Question: I have created a NSTimer In Xcode 4.2 and it works but i get this one problem.
here is my project in the simulator

when i press start it starts and when i press stop it stops and when its stopped it will reset
but when it starts and i press reset when it is going nothing happens it don't reset when started basically you have to stop then reset is the ways and this or do i need to add code any where heres a copy of my code.
'''
#import <UIKit/UIKit.h>
@interface FirstViewController : UIViewController {
IBOutlet UILabel *time;
NSTimer *myticker;
//declare baseDate
NSDate* baseDate;
}
-(IBAction)stop;
-(IBAction)reset;
@end
'''
heres my implementation
'''
#import "FirstViewController.h"
@implementation FirstViewController
@synthesize baseDate;
-(IBAction)start {
[myticker invalidate];
self.baseDate = [NSDate date];
myticker = [NSTimer scheduledTimerWithTimeInterval:0.1 target:self selector:@selector(showActivity) userInfo:nil repeats:YES];
}
-(IBAction)stop;{
[myticker invalidate];
myticker = nil;
}
-(IBAction)reset {
self.baseDate = [NSDate date];
time.text = @"00:00:0";
}
-(void)showActivity {
NSTimeInterval interval = [baseDate timeIntervalSinceNow];
double intpart;
double fractional = modf(interval, &intpart);
NSUInteger hundredth = ABS((int)(fractional*10));
NSUInteger seconds = ABS((int)interval);
NSUInteger minutes = seconds/60;
time.text = [NSString stringWithFormat:@"%02d:%02d:%01d", minutes%60, seconds%60, hundredth];
}
'''
I Really Appreciate It. Thanks.
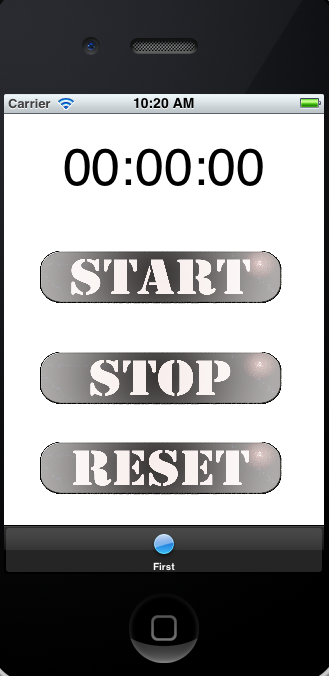
Answer: First, the above should crash with EXC_BAD_ACCESS when it reaches 'showActivity' since 'baseDate' is not being retained in the 'start' method. '[NSDate date]' returns an autoreleased object so 'baseDate' will have an invalid reference after the 'start' method.
I suggest changing 'baseDate' to a 'retain' property and then setting it in 'start' using 'self.':
'''
//.h
@property (nonatomic, retain) NSDate *baseDate;
//.m
@synthesize baseDate;
-(IBAction)start {
[myticker invalidate];
self.baseDate = [NSDate date];
myticker = [NSTimer scheduledTimerWithTimeInterval:0.1 target:self selector:@selector(showActivity) userInfo:nil repeats:YES];
}
'''
To fix the 'reset' problem, note that the 'showActivity' method takes the current value of 'baseDate' to calculate the elapsed time and then sets the 'time' label to display it formatted.
In the 'start' method, you set the 'baseDate' to the current time (you don't set 'time.text') and then start the timer. The 'showActivity' method will then keep firing and set 'time.text'.
In the 'reset' method, you want the timer to start showing the elapsed time since the moment reset is pressed. The timer is already running so you don't need to re-start it. Setting the 'time' label text doesn't work because when the already-running timer fires again, it will calculate the elapsed time from 'baseDate' which is still the original start time and then set 'time.text' based on that. So instead of setting 'time.text', set the 'baseDate':
'''
-(IBAction)reset {
self.baseDate = [NSDate date];
}
'''